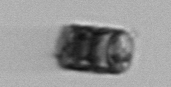
Label: Paralia_sulcata